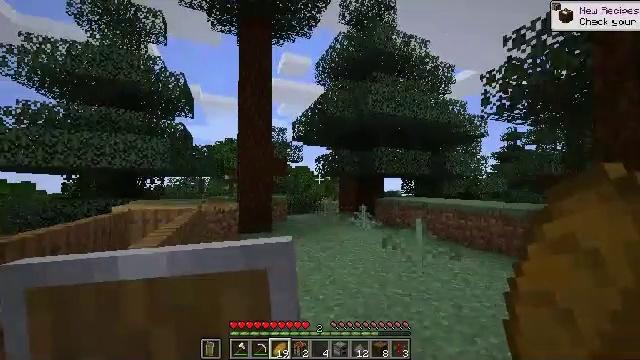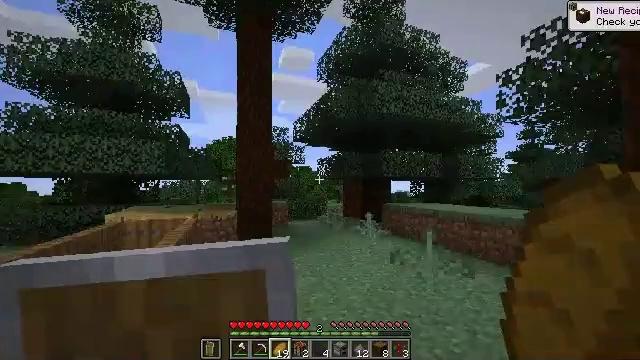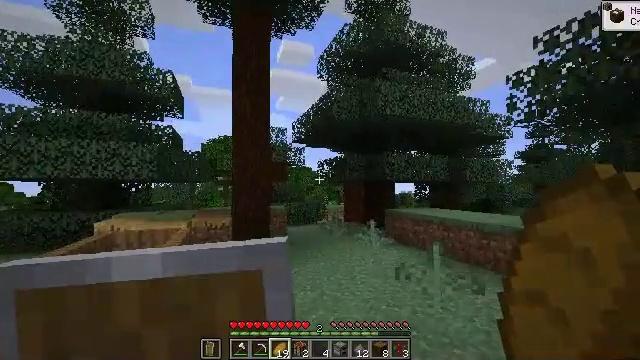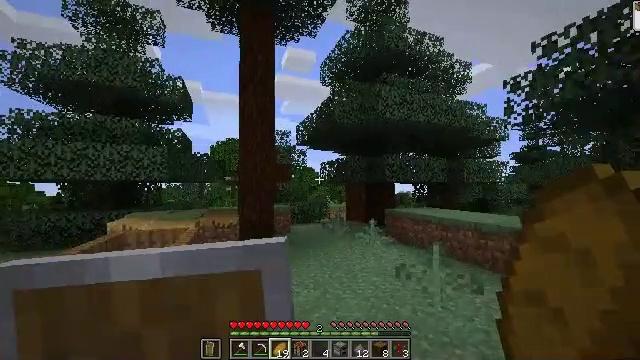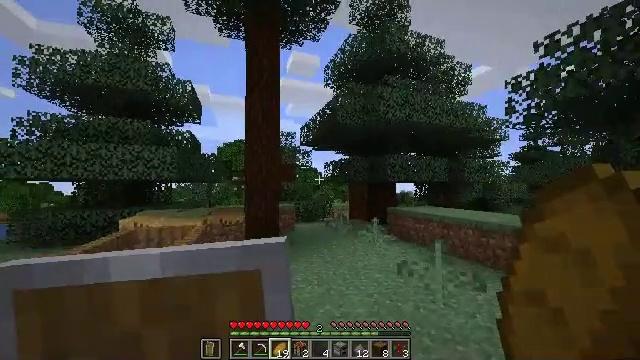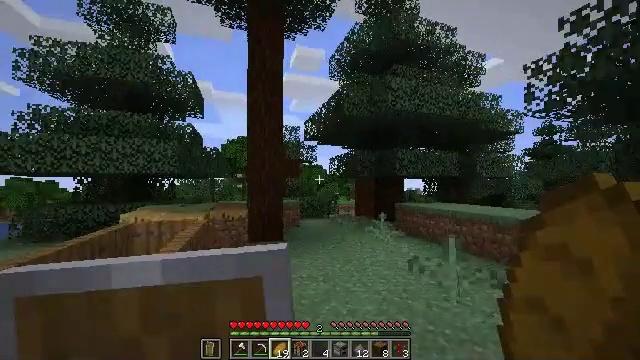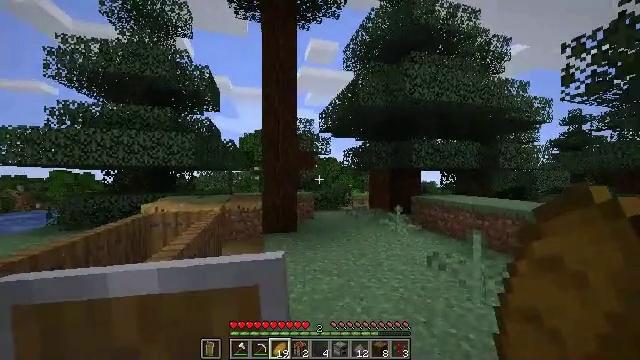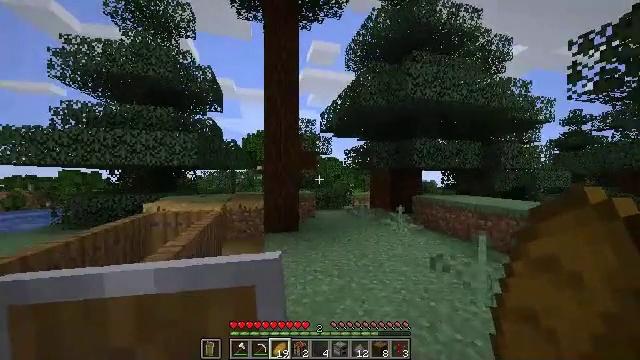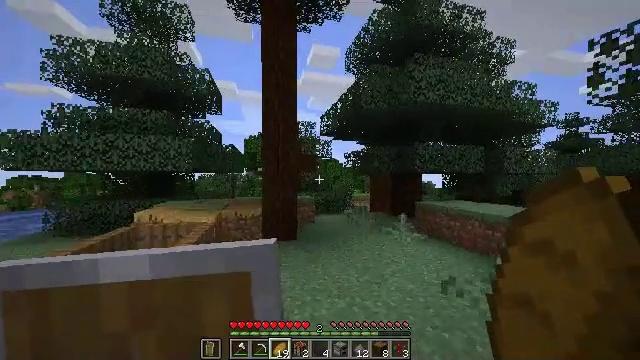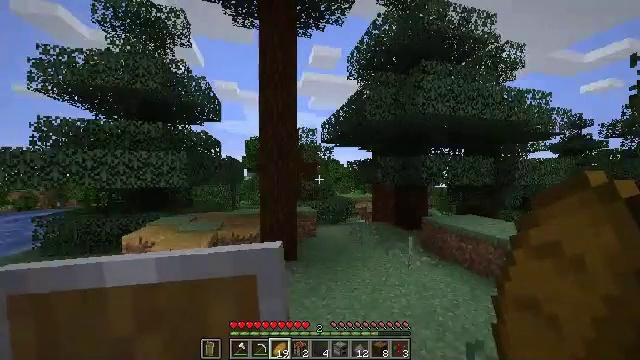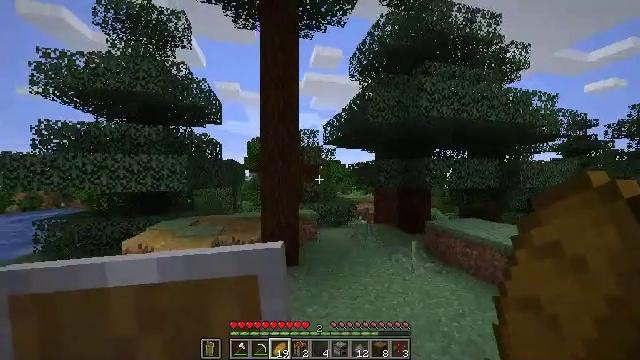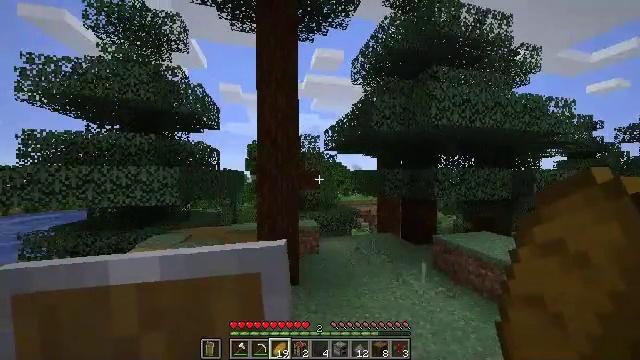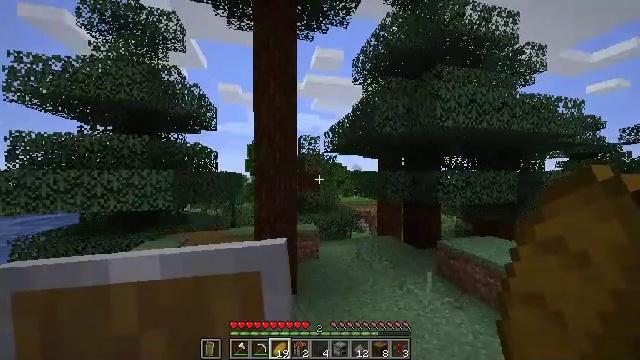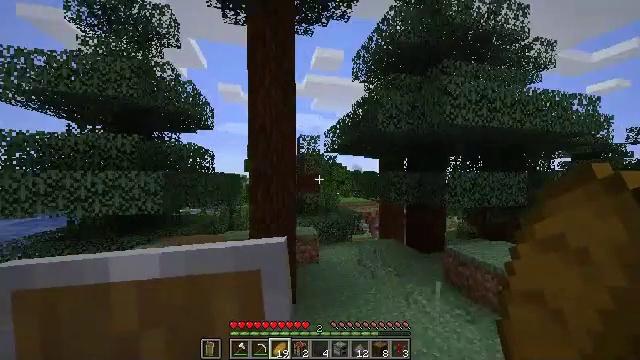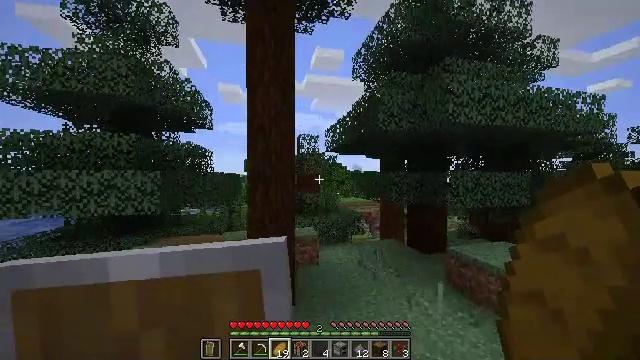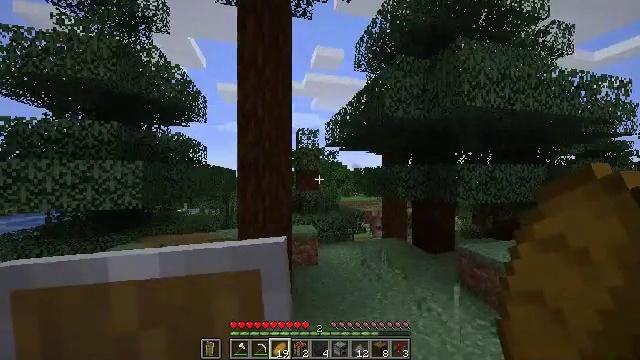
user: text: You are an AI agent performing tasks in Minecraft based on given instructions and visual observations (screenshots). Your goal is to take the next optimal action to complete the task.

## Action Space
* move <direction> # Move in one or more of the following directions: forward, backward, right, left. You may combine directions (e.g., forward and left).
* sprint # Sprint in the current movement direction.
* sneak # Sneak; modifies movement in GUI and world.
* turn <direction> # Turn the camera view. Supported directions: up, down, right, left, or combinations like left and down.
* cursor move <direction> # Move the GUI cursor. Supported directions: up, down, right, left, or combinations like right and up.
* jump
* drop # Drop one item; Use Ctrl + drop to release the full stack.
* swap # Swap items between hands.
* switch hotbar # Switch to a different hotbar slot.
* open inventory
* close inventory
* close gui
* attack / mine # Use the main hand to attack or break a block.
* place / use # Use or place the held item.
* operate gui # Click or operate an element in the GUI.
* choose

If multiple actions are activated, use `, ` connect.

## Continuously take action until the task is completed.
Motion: motion action
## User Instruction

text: Take down the purple bed.
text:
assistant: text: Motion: move forward, sprint, jump
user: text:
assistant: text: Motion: move forward, sprint, jump
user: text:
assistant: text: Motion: move forward, sprint, jump
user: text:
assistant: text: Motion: move forward, sprint, jump
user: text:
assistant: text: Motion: move forward, sprint, turn left, jump
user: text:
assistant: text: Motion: move forward, sprint, turn left and down, jump
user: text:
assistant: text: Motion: move forward, sprint, jump
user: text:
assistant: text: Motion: move forward, sprint, jump
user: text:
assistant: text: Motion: move forward, sprint, jump
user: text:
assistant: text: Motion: move forward, sprint, jump
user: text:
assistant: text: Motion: move forward, sprint, jump
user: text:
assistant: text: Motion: move forward, sprint, jump
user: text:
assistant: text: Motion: move forward, sprint, jump
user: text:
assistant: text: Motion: move forward, sprint, jump
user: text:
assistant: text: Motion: move forward, sprint, jump
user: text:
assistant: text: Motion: move forward, sprint
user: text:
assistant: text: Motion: move forward, sprint, turn right and up
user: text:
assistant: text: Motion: move forward, sprint, turn right
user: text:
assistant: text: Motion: move forward, sprint
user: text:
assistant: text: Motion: move forward, sprint, jump
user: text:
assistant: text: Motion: move forward, sprint, jump
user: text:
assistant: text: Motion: move forward, sprint, jump
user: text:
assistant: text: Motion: move forward, sprint, jump
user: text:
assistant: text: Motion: move forward, sprint, jump
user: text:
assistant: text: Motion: move forward, sprint, jump
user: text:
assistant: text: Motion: move forward, sprint, jump
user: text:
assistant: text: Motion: move forward, sprint
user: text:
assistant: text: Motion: move forward, sprint, turn right
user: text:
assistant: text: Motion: move forward, sprint, turn right and down
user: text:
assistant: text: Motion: move forward, sprint, turn right and down